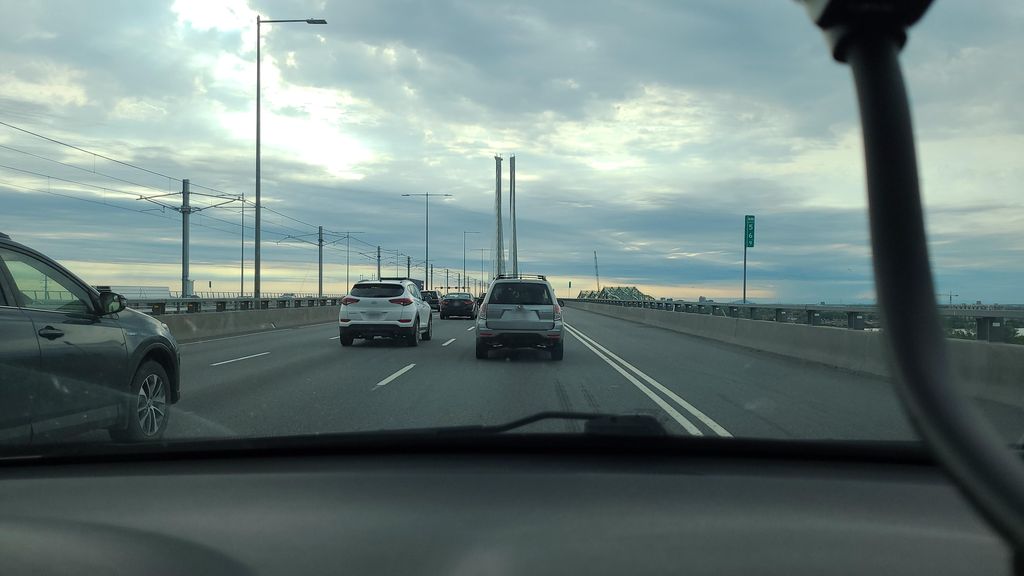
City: montreal